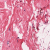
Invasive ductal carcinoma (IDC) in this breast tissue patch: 0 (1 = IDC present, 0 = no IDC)